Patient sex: M
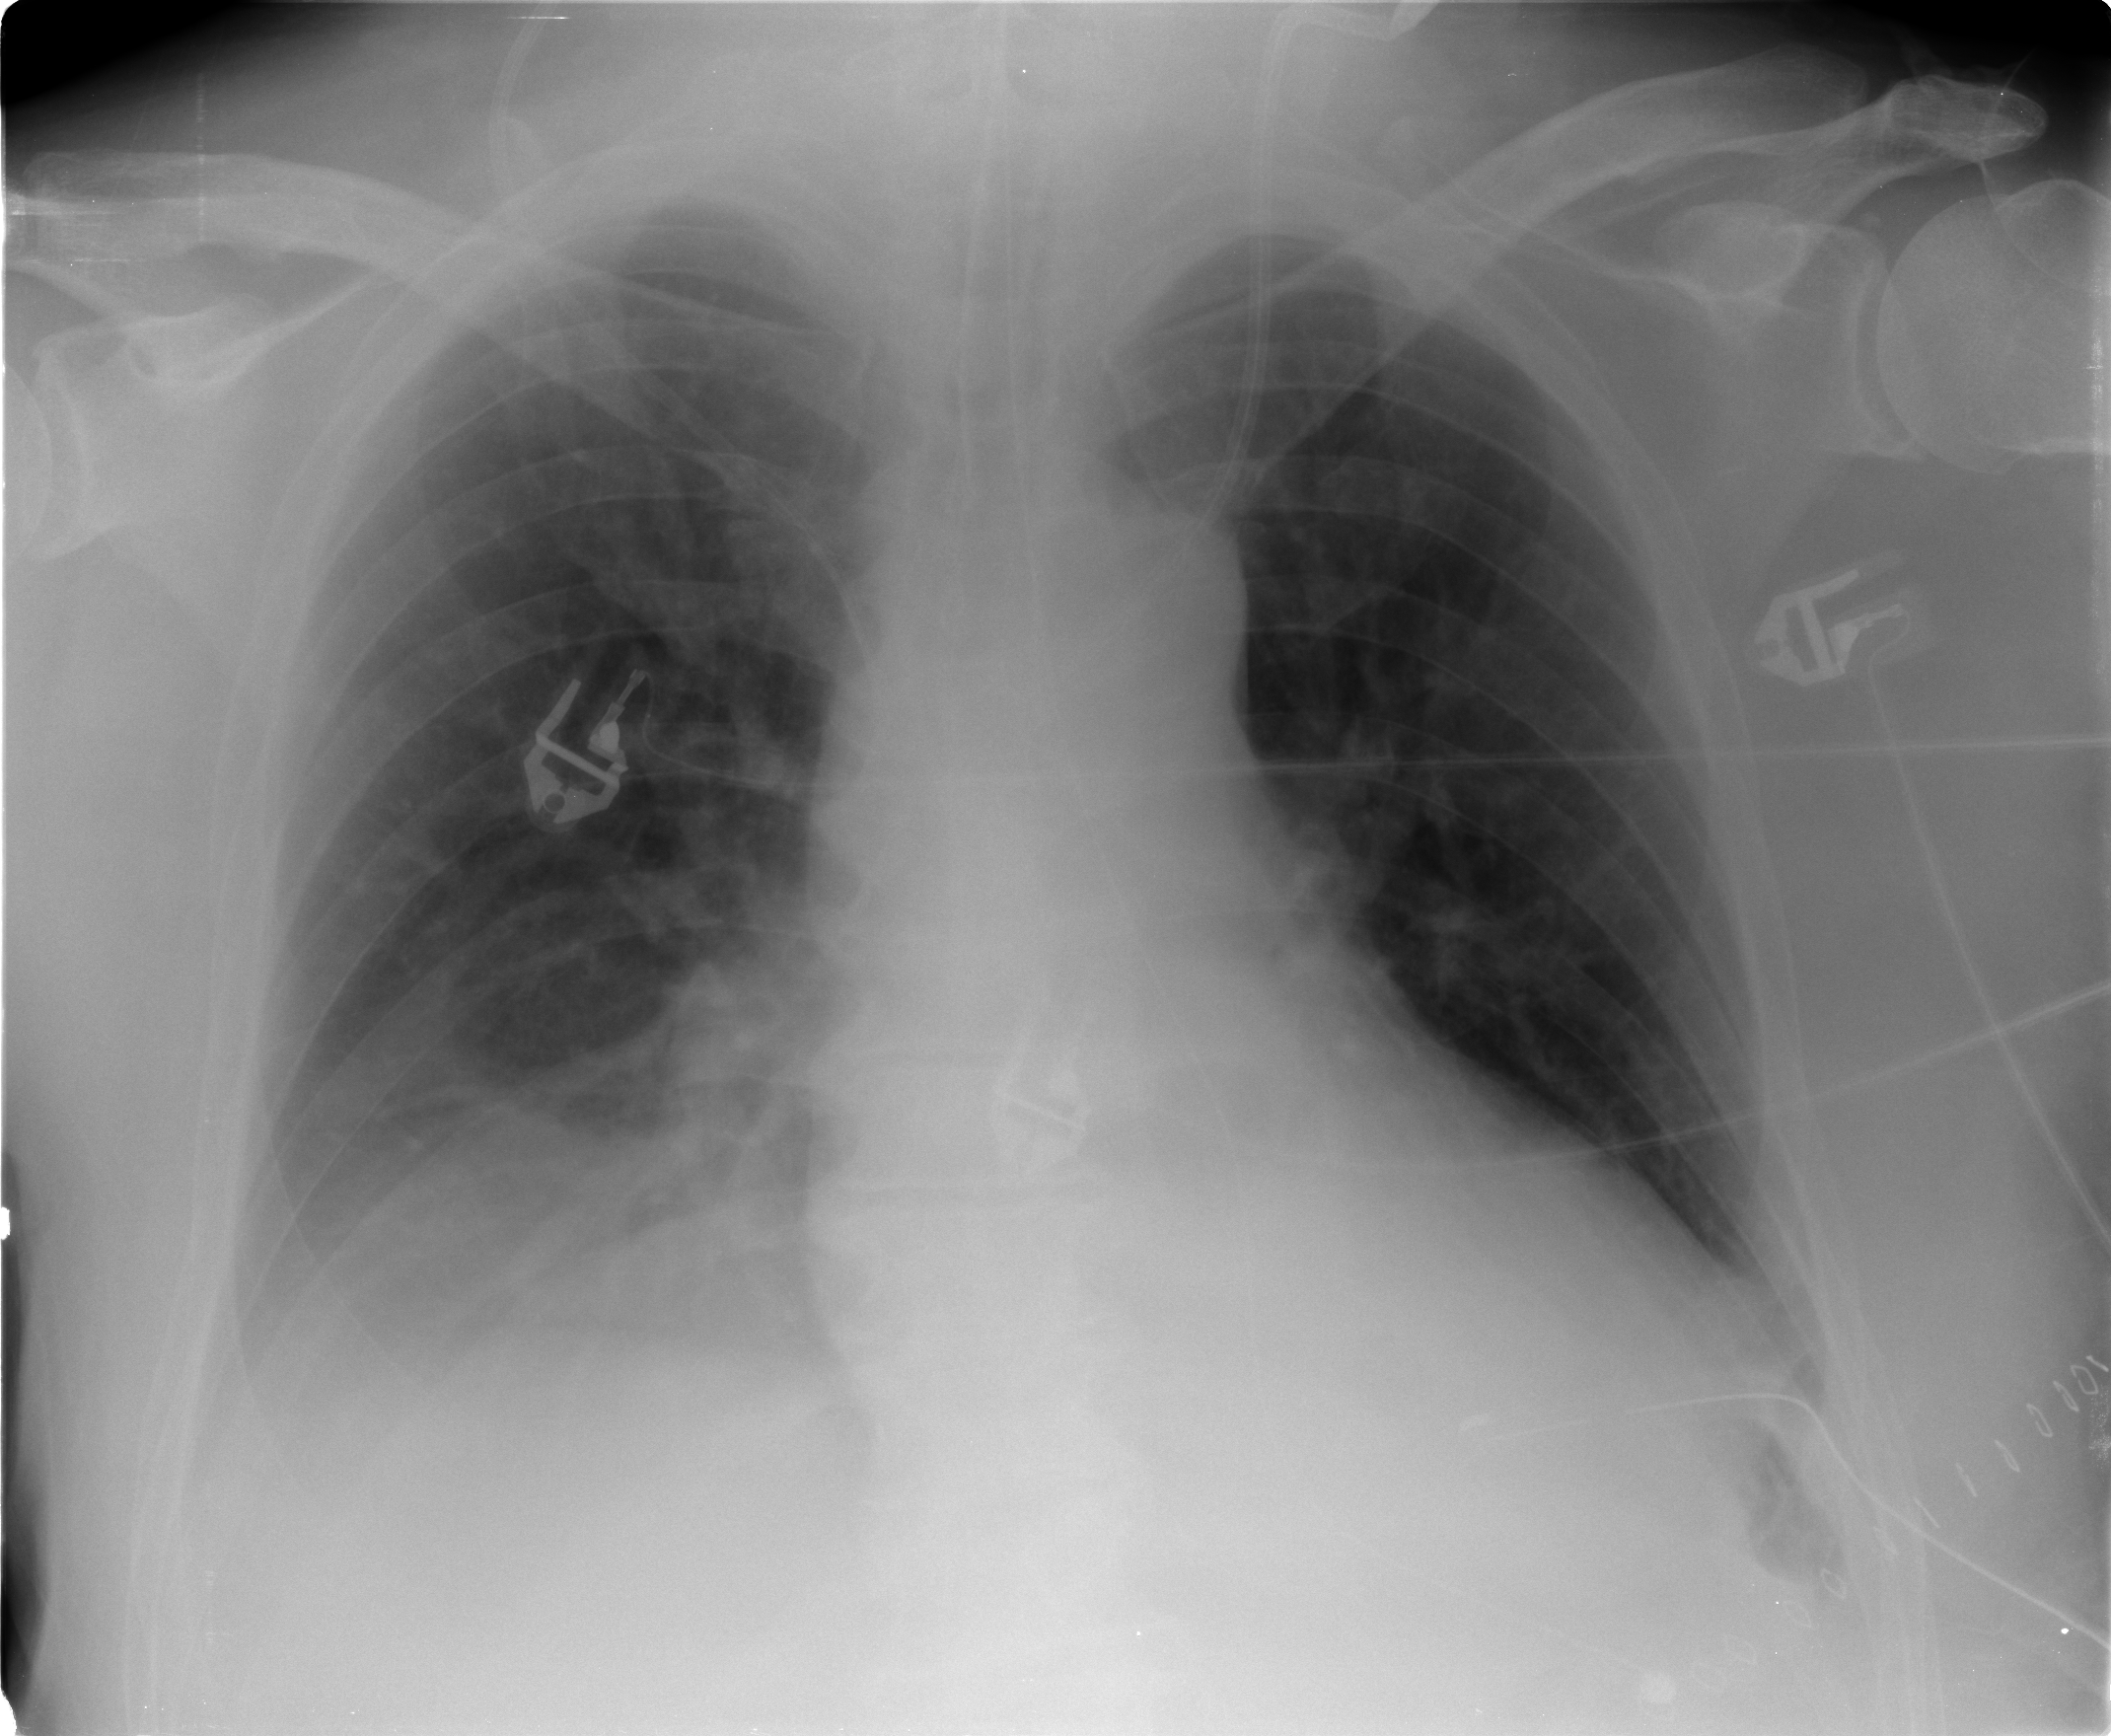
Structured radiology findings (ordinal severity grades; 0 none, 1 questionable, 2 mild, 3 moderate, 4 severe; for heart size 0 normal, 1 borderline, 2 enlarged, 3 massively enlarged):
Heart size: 2
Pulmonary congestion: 2
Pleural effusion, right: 2
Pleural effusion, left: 1
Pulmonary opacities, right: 2
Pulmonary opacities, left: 0
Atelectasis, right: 2
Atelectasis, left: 2